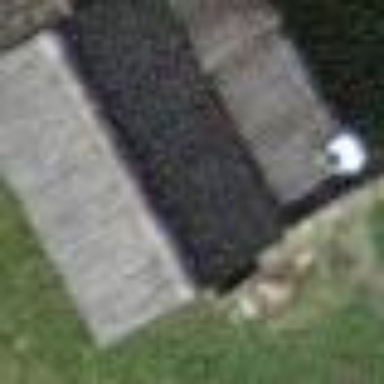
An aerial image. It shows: Barn.